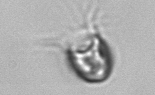
Label: Balanion